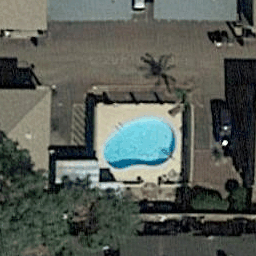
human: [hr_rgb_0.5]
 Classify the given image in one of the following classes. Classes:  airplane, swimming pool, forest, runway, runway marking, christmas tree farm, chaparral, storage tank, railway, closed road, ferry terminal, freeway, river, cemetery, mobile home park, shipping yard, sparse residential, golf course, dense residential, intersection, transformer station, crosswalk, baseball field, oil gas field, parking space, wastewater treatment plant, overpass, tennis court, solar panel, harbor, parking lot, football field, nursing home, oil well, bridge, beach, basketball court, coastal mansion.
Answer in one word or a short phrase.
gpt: swimming pool